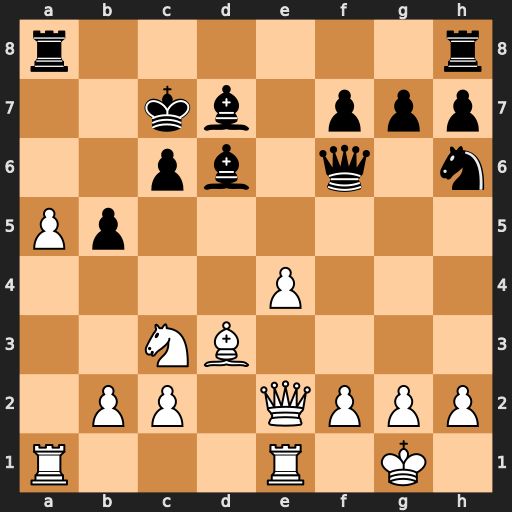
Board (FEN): r6r/2kb1ppp/2pb1q1n/Pp6/4P3/2NB4/1PP1QPPP/R3R1K1
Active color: w
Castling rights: -
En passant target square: -
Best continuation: e5 Bxe5 Qxe5+ Qxe5 Rxe5